Question: I am revisiting one of my old exercises and I seem to be having problems with my logic. It is a simple console application that is supposed to calculate and display change for a given total and cash tendered. For some reason, I get an infinite loop when I input values which decimal part other than 25.
Here is a screenshot of my console application

Here is my code
'''
using System;
using System.Collections.Generic;
using System.Linq;
using System.Text;
namespace James_Archbold_A2
{
class Program
{
static void Main(string[] args)
{
double change,total,cash;
int fifties = 0, twenties = 0, tens = 0, fives = 0, ones = 0,
quarters = 0, dimes = 0, nickels = 0, pennies = 0;
Console.Write("Please enter the total: ");
total = Convert.ToDouble(Console.ReadLine());
Console.Write("Please enter the cash tendered: ");
cash = Convert.ToDouble((Console.ReadLine()));
change = CalculateChange(total, cash);
Console.WriteLine(change);
change *= 100;
while (change > 0)
{
if (change >= 5000)
{
change -= 5000;
fifties++;
Console.WriteLine(change);
}
else if (change >= 2000)
{
change -=2000;
twenties++;
Console.WriteLine(change);
}
else if (change >= 1000)
{
change -=1000;
tens++;
Console.WriteLine(change);
}
else if (change >= 500)
{
change -= 500;
fives++;
Console.WriteLine(change);
}
else if (change >= 100)
{
change -=100;
ones++;
Console.WriteLine(change);
}
else if (change >= 25)
{
change -=25;
quarters++;
Console.WriteLine(change);
}
else if (change >= 10)
{
change -=10;
dimes++;
Console.WriteLine(change);
}
else if (change >= 5)
{
change -=5;
nickels++;
Console.WriteLine(change);
}
else if (change >= 1)
{
change -=1;
pennies++;
Console.WriteLine(change);
}
}
StringBuilder sb = new StringBuilder();
sb.AppendFormat("Total: {0:c}
Cash Tendered: {1:c}" +
"
Change Due:
Fifties: {2}
Twenties: {3}
Tens: {4}" +
"
Fives: {5}
Ones: {6}
Quarters: {7}
Dimes: {8}" +
"
Nickels: {9}
Pennies: {10}",
total, cash, fifties, twenties, tens, fives, ones, quarters, dimes,nickels, pennies);
Console.WriteLine(sb);
Console.ReadLine();
}
static double CalculateChange(double total, double cash)
{
return cash - total;
}
}
}
'''
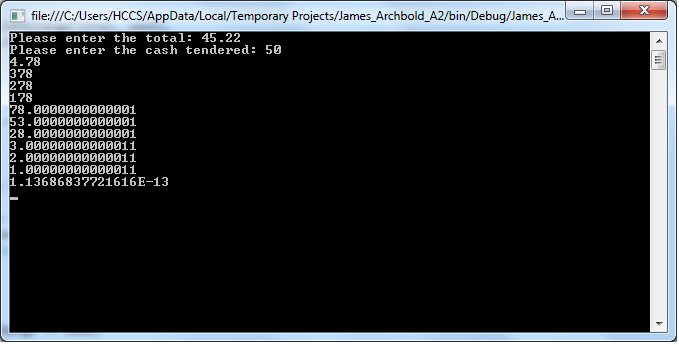
Answer: If you're writing anything to do with financial calculation, use the 'decimal' data-type. 'double'
I think Jon Skeet's article "<URL>" will give you the greatest insight.
A few other pointers:
<URL>
<URL>